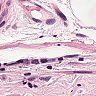
Metastatic tissue present: no